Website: bh-photo
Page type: address-validator
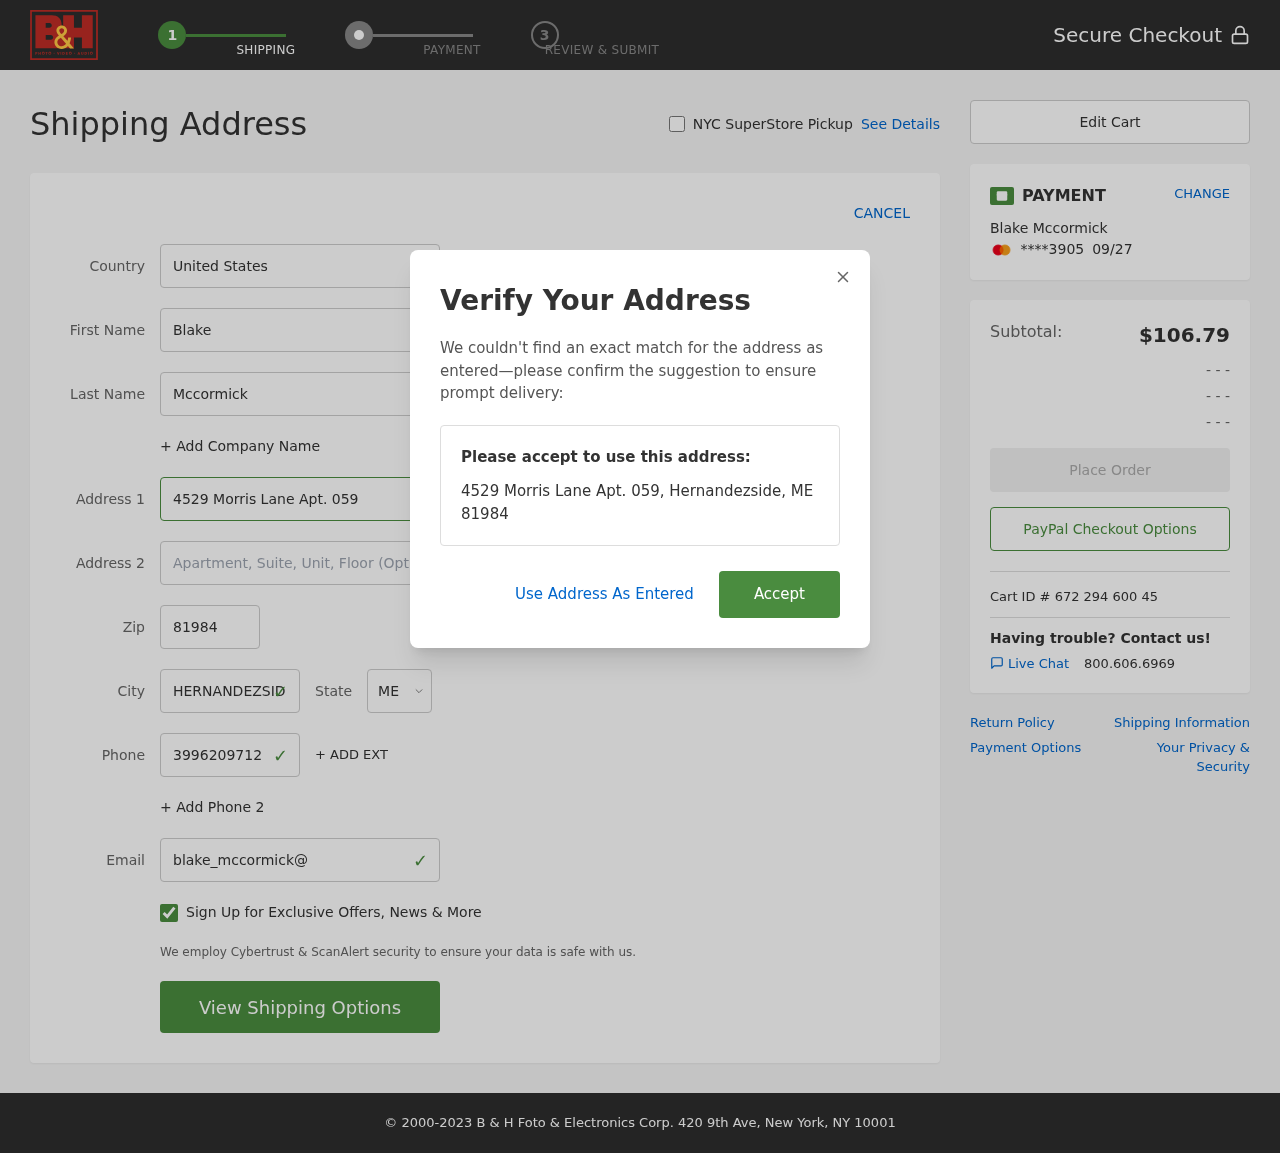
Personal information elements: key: PII_CARD_EXPIRY
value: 09/27
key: PII_CARD_LAST4
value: ****3905
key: PII_CITY
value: Hernandezside
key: PII_COUNTRY
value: United States
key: PII_EMAIL
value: blake_mccormick@hotmail.com
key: PII_FIRSTNAME
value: Blake
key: PII_FULLNAME
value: Blake Mccormick
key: PII_LASTNAME
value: Mccormick
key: PII_PHONE
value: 3996209712
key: PII_POSTCODE
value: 81984
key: PII_STATE_ABBR
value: ME
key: PII_STREET
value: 4529 Morris Lane Apt. 059
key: PII_CITY_STATE_ZIP
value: Hernandezside, ME 81984
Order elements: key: ORDER_SUBTOTAL
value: $106.79
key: ORDER_ID
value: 672 294 600 45